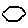
Label: hexagon